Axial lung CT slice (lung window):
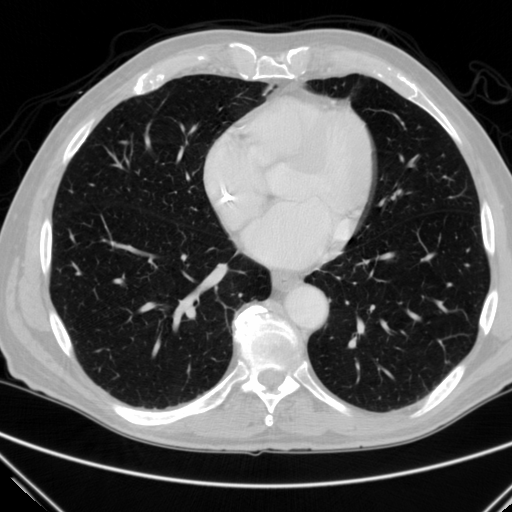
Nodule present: no